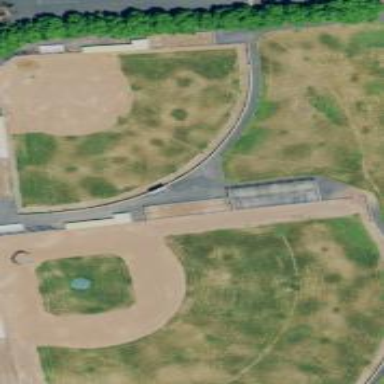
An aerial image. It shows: Stadium designed for softball matches.